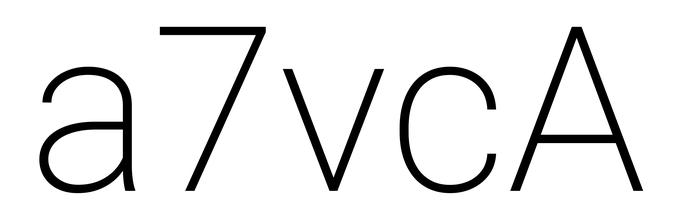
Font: Roboto_ExtraLight